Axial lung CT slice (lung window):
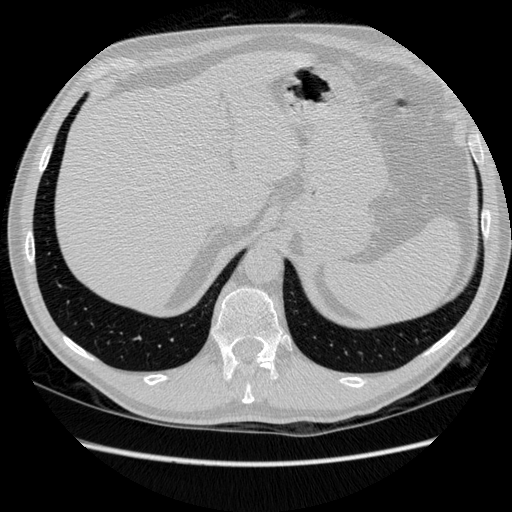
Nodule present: no